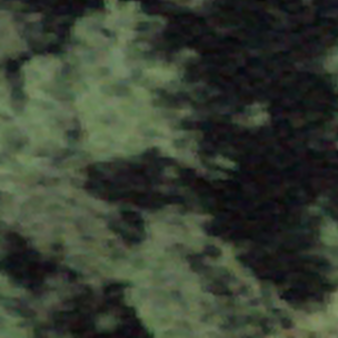
Label: other